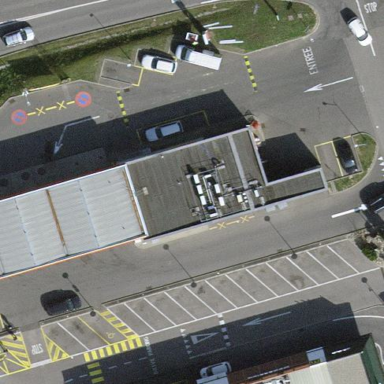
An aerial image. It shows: Retail building.